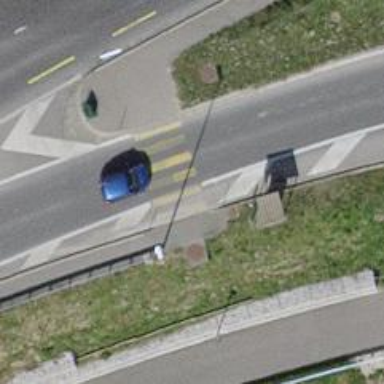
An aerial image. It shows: Marked crossing on footway.